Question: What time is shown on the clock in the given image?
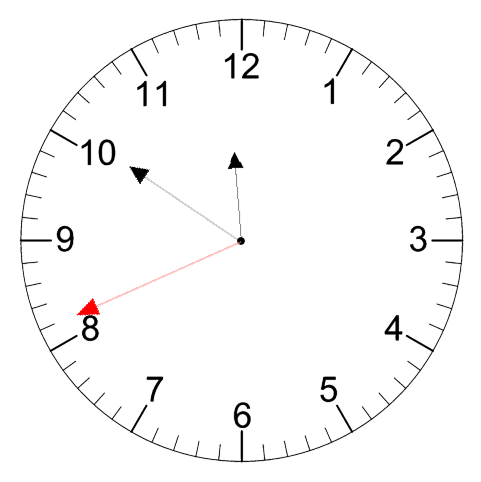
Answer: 11:50:41